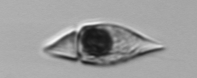
Label: Amphidinium